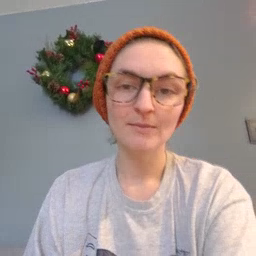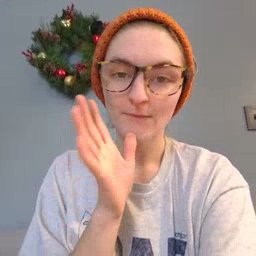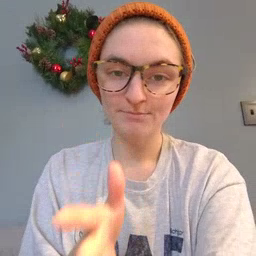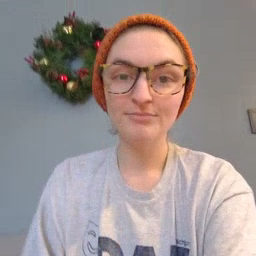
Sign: grandma